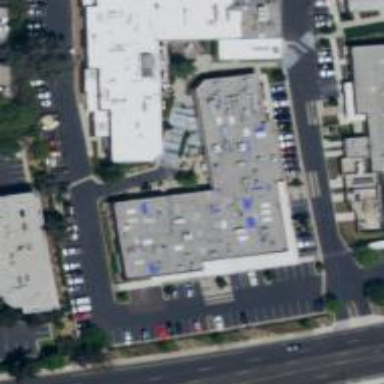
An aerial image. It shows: Industrial building.